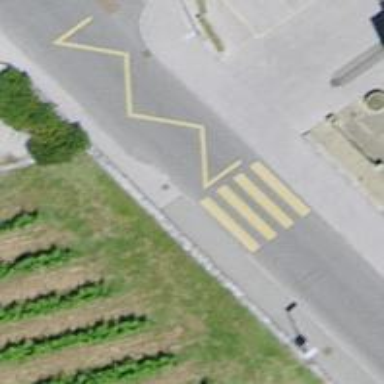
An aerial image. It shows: Uncontrolled road crossing with markings.